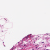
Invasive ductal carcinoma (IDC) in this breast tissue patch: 0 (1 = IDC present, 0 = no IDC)